Question: Having the following code:
'''
MyTreeView::MyTreeView(GtkTreeView* cobject, const Glib::RefPtr<Gtk::Builder>& builder)
: Gtk::TreeView(cobject)
{
Glib::RefPtr< Gtk::TreeStore > treeModel;
treeModel = Gtk::TreeStore::create(treeColumns);
this->set_model(treeModel);
Gtk::TreeModel::Row row = *(treeModel->append());
row[treeColumns.id] = 1;
row[treeColumns.name] = "one";
Gtk::TreeModel::Row childrow = *(treeModel->append(row.children()));
childrow[treeColumns.id] = 11;
childrow[treeColumns.name] = "eleven";
childrow = *(treeModel->append(row.children()));
childrow[treeColumns.id] = 12;
childrow[treeColumns.name] = "twelve";
row = *(treeModel->append());
row[treeColumns.id] = 2;
row[treeColumns.name] = "two";
row = *(treeModel->append());
row[treeColumns.id] = 3;
row[treeColumns.name] = "three";
childrow = *(treeModel->append(row.children()));
childrow[treeColumns.id] = 31;
childrow[treeColumns.name] = "thirtyone";
Gtk::TreeModel::Row subchild = *(treeModel->append(childrow.children()));
subchild[treeColumns.id] = 311;
subchild[treeColumns.name] = "three hundred eleven";
Gtk::TreeViewColumn *view_column = Gtk::manage(new Gtk::TreeViewColumn("Name", treeColumns.name));
Gtk::CellRendererText *cellRenderer = Gtk::manage(new Gtk::CellRendererText());
view_column->pack_start(*cellRenderer, false);
view_column->set_cell_data_func(*cellRenderer, sigc::mem_fun(*this, &MyTreeView::on_cell_data_name));
this->append_column(*view_column);
}
void MyTreeView::on_cell_data_name(Gtk::CellRenderer* renderer, const Gtk::TreeModel::iterator& iter)
{
//Get the value from the model and show it appropriately in the view:
Gtk::TreeModel::Row row = *iter;
int id = row[treeColumns.id];
Glib::ustring name = row[treeColumns.name];
Gtk::CellRendererText* text_renderer = dynamic_cast<Gtk::CellRendererText*>(renderer);
if (id == 11)
{
text_renderer->property_weight().set_value(Pango::Weight::WEIGHT_HEAVY);
}
else
{
text_renderer->property_weight().set_value(Pango::Weight::WEIGHT_NORMAL);
}
if(text_renderer)
{
text_renderer->property_text() = name;
}
}
'''
I have the following:

So the data is duplicated in some sort of subcolumn or somesuch. Why does it happen? What can i do to only have the rendered text (with correct font).
I have managed to make an example without using Glade, the problem is still there:
:
'''
#include <gtkmm.h>
#include "MyWindow.hpp"
int main(int argc, char *argv[])
{
Glib::RefPtr<Gtk::Application> app = Gtk::Application::create(argc, argv, "org.spike.treeview");
MyWindow window;
app->run(window);
return 0;
}
'''
:
'''
#include <gtkmm.h>
#include "MyTreeView.hpp"
class MyWindow : public Gtk::ApplicationWindow
{
public:
MyWindow();
virtual ~MyWindow();
protected:
MyTreeView *treeView;
};
'''
:
'''
#include <gtkmm.h>
class MyTreeView : public Gtk::TreeView
{
public:
MyTreeView();
void on_cell_data_name(Gtk::CellRenderer* renderer, const Gtk::TreeModel::iterator& iter);
class ModelColumns : public Gtk::TreeModel::ColumnRecord
{
public:
ModelColumns()
{ add(id); add(name); add(type); add(publicKey); add(privateKey); }
Gtk::TreeModelColumn<int> id;
Gtk::TreeModelColumn<Glib::ustring> name;
Gtk::TreeModelColumn<char> type;
Gtk::TreeModelColumn<Glib::ustring> publicKey;
Gtk::TreeModelColumn<Glib::ustring> privateKey;
} treeColumns;
};
'''
:
'''
#include <iostream>
#include "MyWindow.hpp"
MyWindow::MyWindow()
{
treeView = Gtk::manage(new MyTreeView());
add(*treeView);
show_all_children();
}
MyWindow::~MyWindow()
{}
'''
:
'''
#include <iostream>
#include "MyTreeView.hpp"
MyTreeView::MyTreeView()
{
Glib::RefPtr< Gtk::TreeStore > treeModel;
treeModel = Gtk::TreeStore::create(treeColumns);
this->set_model(treeModel);
Gtk::TreeModel::Row row = *(treeModel->append());
row[treeColumns.id] = 1;
row[treeColumns.name] = "one";
Gtk::TreeModel::Row childrow = *(treeModel->append(row.children()));
childrow[treeColumns.id] = 11;
childrow[treeColumns.name] = "eleven";
childrow = *(treeModel->append(row.children()));
childrow[treeColumns.id] = 12;
childrow[treeColumns.name] = "twelve";
row = *(treeModel->append());
row[treeColumns.id] = 2;
row[treeColumns.name] = "two";
row = *(treeModel->append());
row[treeColumns.id] = 3;
row[treeColumns.name] = "three";
childrow = *(treeModel->append(row.children()));
childrow[treeColumns.id] = 31;
childrow[treeColumns.name] = "thirtyone";
Gtk::TreeModel::Row subchild = *(treeModel->append(childrow.children()));
subchild[treeColumns.id] = 311;
subchild[treeColumns.name] = "three hundred eleven";
// this->append_column_editable("Name (orig)", treeColumns.name);
// this->append_column("Id", treeColumns.id);
Gtk::TreeViewColumn *view_column = Gtk::manage(new Gtk::TreeViewColumn("Name", treeColumns.name));
Gtk::CellRendererText *cellRenderer = Gtk::manage(new Gtk::CellRendererText());
view_column->pack_start(*cellRenderer, false);
view_column->set_cell_data_func(*cellRenderer, sigc::mem_fun(*this, &MyTreeView::on_cell_data_name));
this->append_column(*view_column);
}
void MyTreeView::on_cell_data_name(Gtk::CellRenderer* renderer, const Gtk::TreeModel::iterator& iter)
{
//Get the value from the model and show it appropriately in the view:
Gtk::TreeModel::Row row = *iter;
int id = row[treeColumns.id];
Glib::ustring name = row[treeColumns.name];
Gtk::CellRendererText* text_renderer = dynamic_cast<Gtk::CellRendererText*>(renderer);
if (id == 11)
{
text_renderer->property_weight().set_value(Pango::Weight::WEIGHT_HEAVY);
}
else
{
text_renderer->property_weight().set_value(Pango::Weight::WEIGHT_NORMAL);
}
if(text_renderer)
{
text_renderer->property_text() = name;
}
}
'''
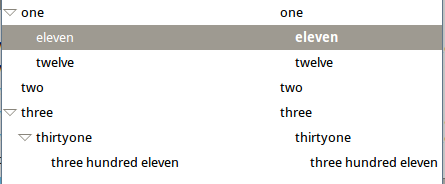
Answer: Because of this line:
'''
Gtk::TreeViewColumn *view_column = Gtk::manage(new Gtk::TreeViewColumn("Name", treeColumns.name));
'''
You've specified the TreeModel column instead of just the title, so it has added a default cell renderer with the default renderering of that data in that column. You need this instead:
'''
Gtk::TreeViewColumn *view_column = Gtk::manage(new Gtk::TreeViewColumn("Name"));
'''